Field crop: maize
Growth stage: 2
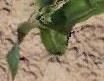
Species: maize